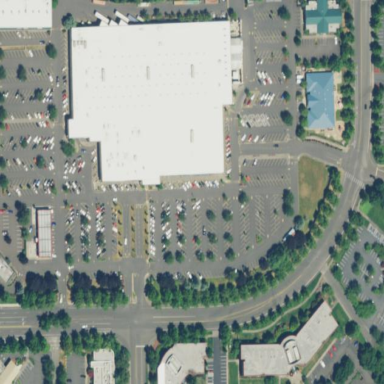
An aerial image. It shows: Retail area.